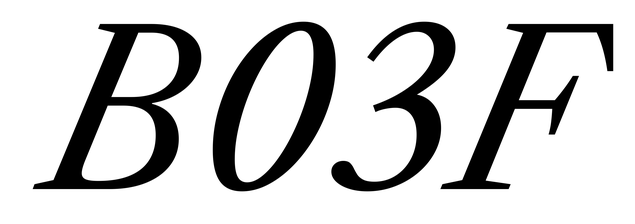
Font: LibreCaslonText-Italic_Italic